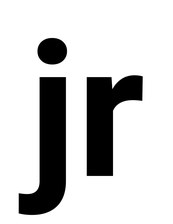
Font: Roboto_Bold